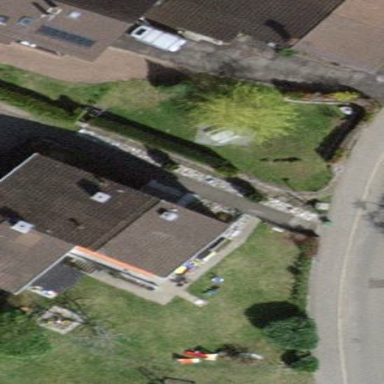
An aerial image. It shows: Terrace building.